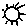
Label: sun